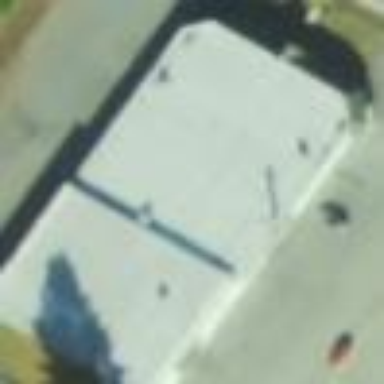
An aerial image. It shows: Building.